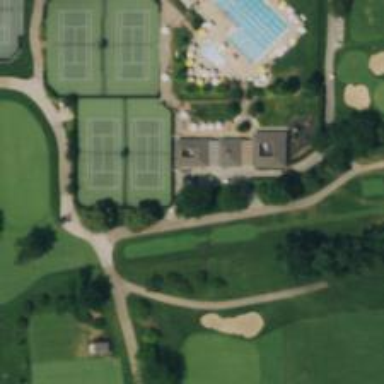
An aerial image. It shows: Path with grade1 track type. It is Golf Cart path.